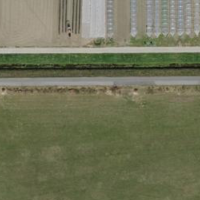
EUNIS habitat code: 52
Species observed at this site:
Passer italiae
Anas platyrhynchos
Curruca melanocephala